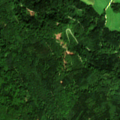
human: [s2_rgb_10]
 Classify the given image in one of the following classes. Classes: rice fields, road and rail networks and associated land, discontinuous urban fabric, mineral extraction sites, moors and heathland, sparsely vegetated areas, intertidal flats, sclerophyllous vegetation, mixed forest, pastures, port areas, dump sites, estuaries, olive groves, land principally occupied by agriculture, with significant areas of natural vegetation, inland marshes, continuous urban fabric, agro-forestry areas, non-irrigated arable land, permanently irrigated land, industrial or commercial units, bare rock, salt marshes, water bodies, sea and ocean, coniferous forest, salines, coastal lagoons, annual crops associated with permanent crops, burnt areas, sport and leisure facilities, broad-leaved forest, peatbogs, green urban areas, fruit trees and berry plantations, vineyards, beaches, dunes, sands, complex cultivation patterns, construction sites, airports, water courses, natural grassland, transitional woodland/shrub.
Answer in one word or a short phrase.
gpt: non-irrigated arable land, broad-leaved forest, mixed forest